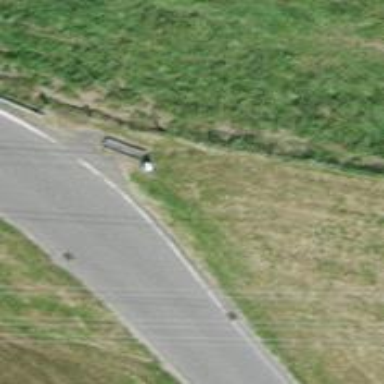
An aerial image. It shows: Bench.